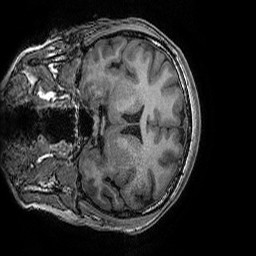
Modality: T1w
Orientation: coronal
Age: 23
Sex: female
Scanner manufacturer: ge
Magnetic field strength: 3 T
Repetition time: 0.008184 s
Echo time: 0.003192 s